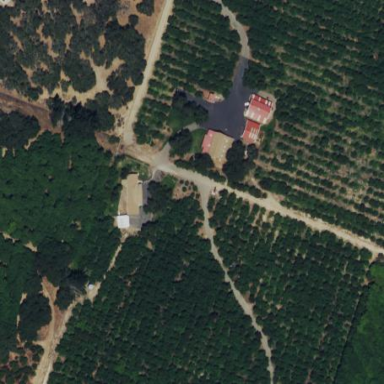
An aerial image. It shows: Orchard.